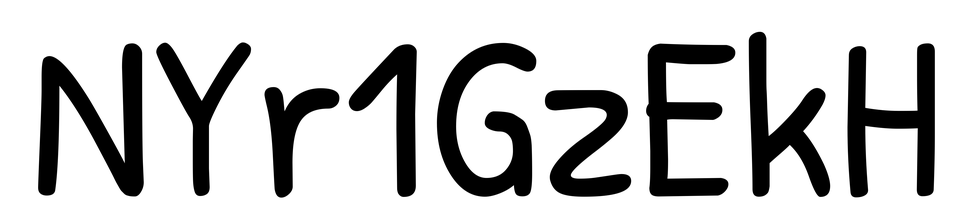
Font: PatrickHand-Regular